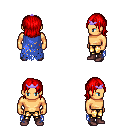
a pixel art fantasy rpg character, male body template, human, tanned skin, blue tattered cape, gold greaves, red long bangs hairstyle, purple tiara, maroon shoes, four views (front, back, left, right), 2x2 character sprite sheet, small pixel art, hard edges, no anti-aliasing